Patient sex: M
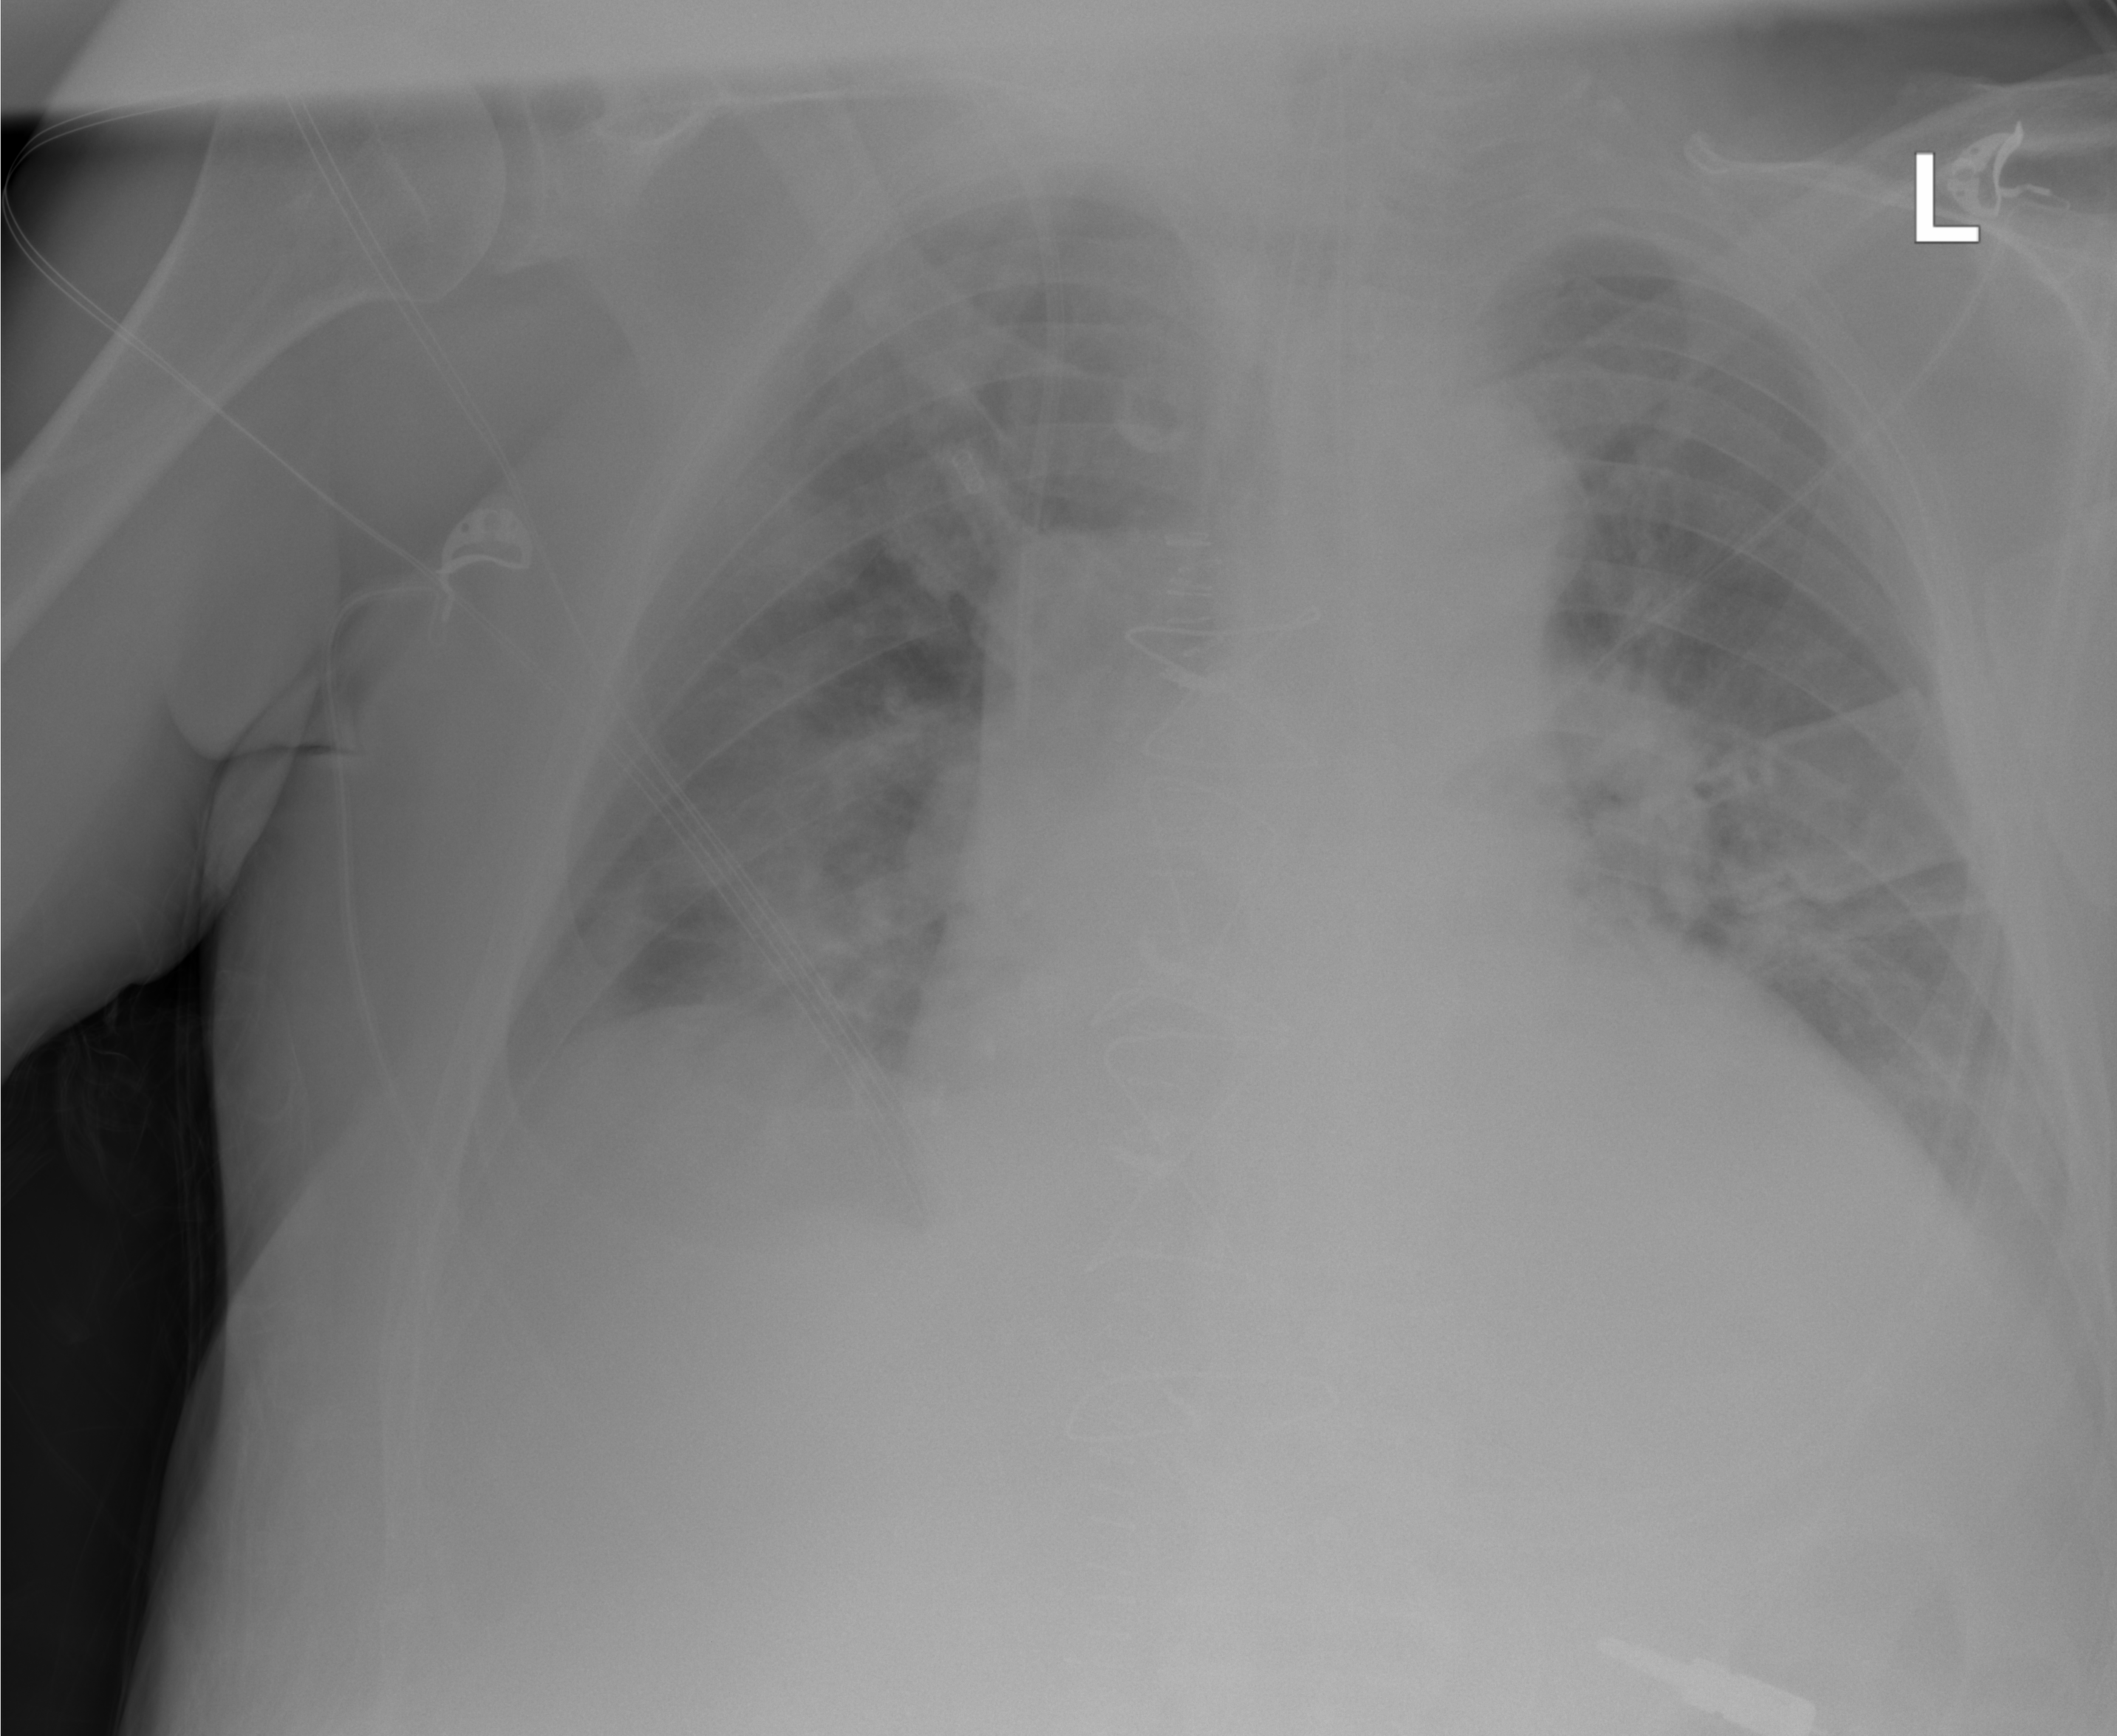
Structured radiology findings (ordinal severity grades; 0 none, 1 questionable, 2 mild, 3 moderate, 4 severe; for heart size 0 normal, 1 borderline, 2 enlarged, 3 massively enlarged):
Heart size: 2
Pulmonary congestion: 2
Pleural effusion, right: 2
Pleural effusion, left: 0
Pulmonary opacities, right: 2
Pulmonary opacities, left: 1
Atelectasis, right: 2
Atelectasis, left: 1